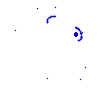
Particle: electron